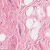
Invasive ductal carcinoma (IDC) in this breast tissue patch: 0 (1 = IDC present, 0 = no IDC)